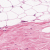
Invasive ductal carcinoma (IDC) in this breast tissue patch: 0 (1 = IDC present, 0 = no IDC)